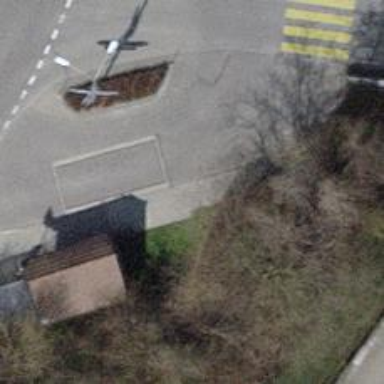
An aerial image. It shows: Bus stop with sheltered platform for public transport.